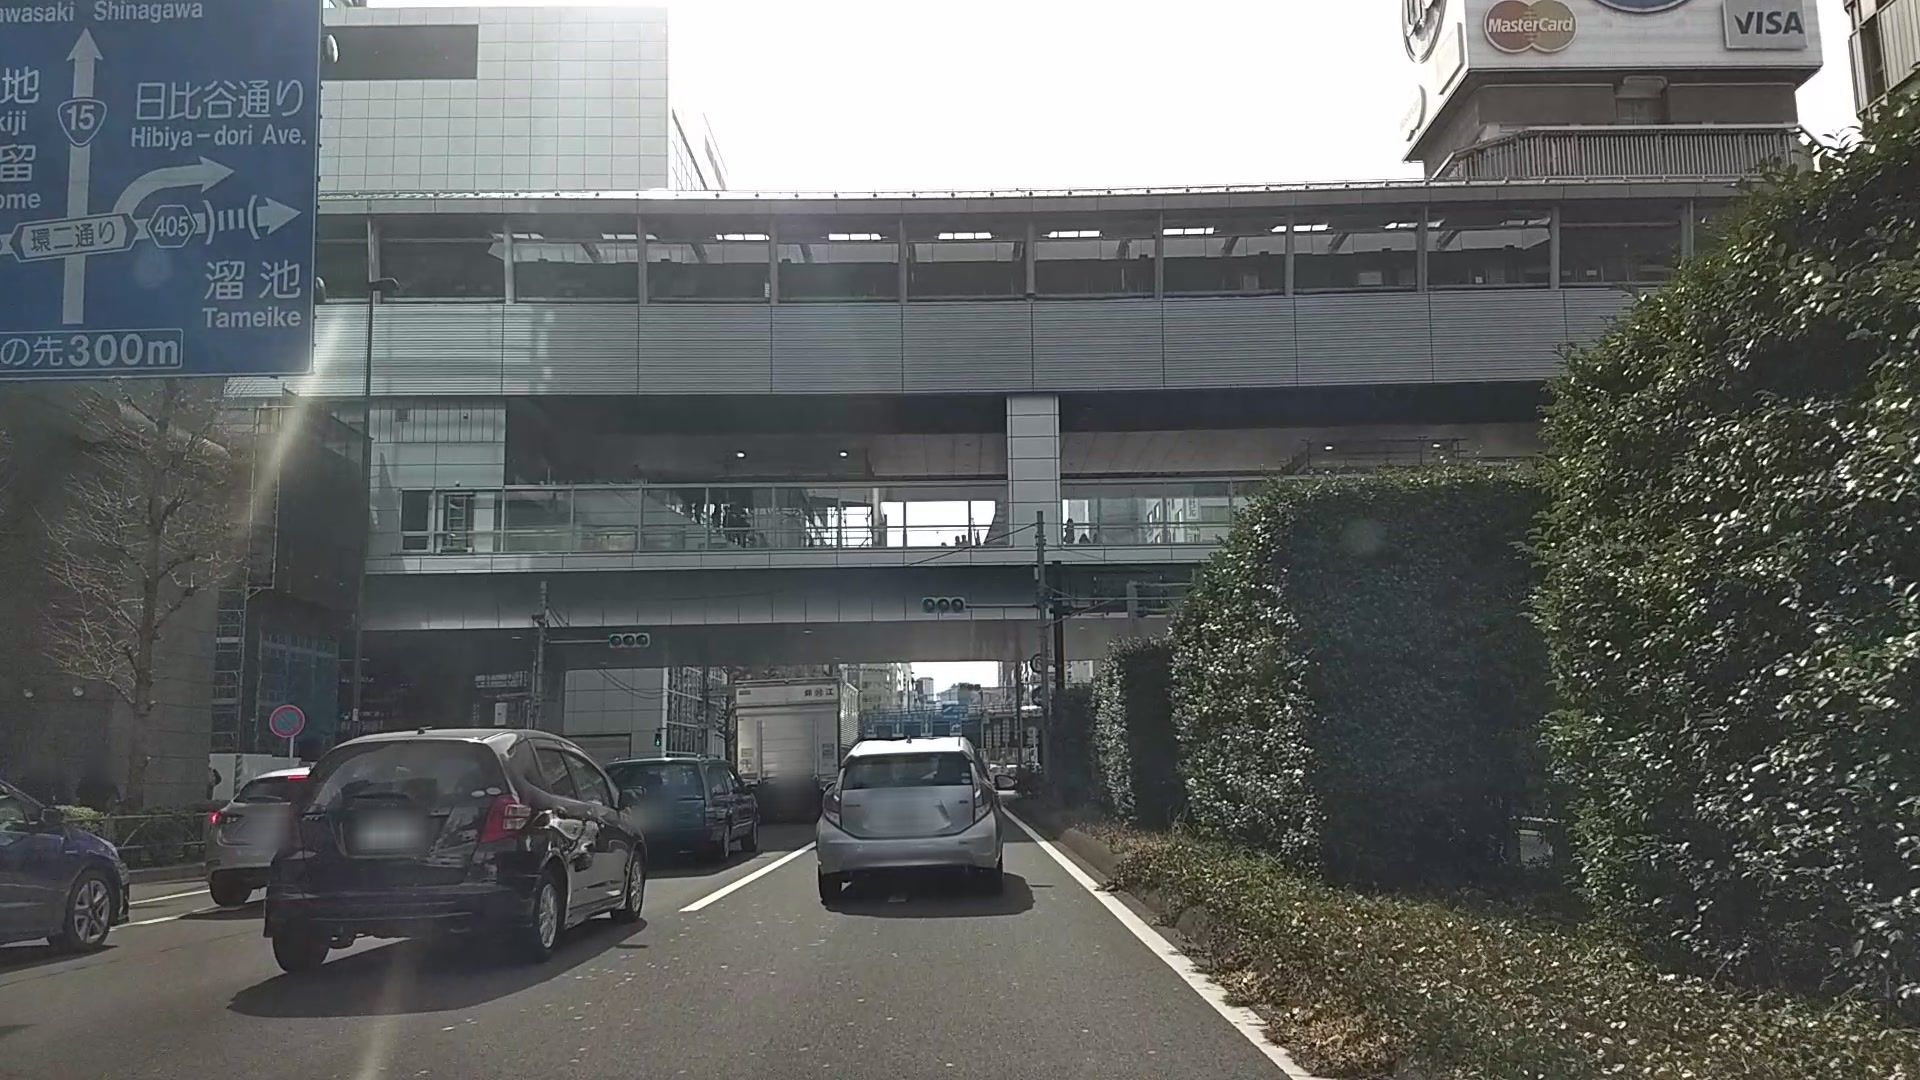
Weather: clear
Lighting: day
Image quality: good
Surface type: driving surface
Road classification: trunk
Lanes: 2
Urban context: urban centre
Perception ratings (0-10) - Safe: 4.17, Lively: 7.94, Beautiful: 5.36, Boring: 2.84, Depressing: 2.88, Wealthy: 7.56